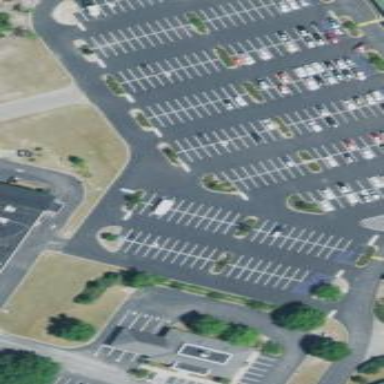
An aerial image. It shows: Parking area with asphalt surface.